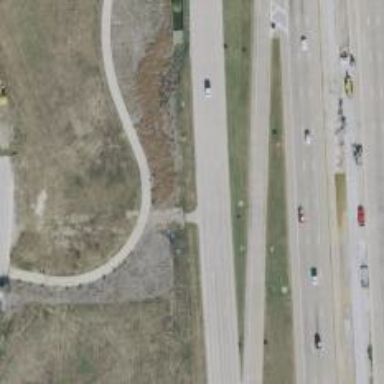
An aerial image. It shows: Secondary road with frontage access.